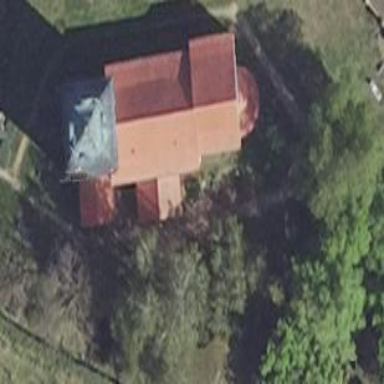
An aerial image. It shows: Building serving as place of worship.